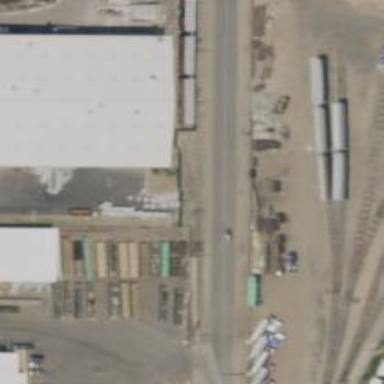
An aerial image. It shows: Railway siding for service.